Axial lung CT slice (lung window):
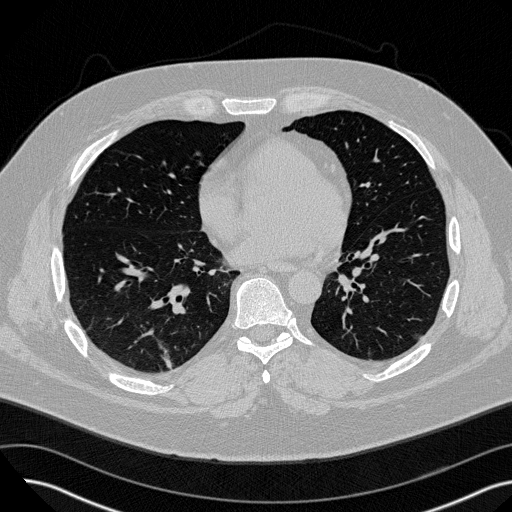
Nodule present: no